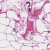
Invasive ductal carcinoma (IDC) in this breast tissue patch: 0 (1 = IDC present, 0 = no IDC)